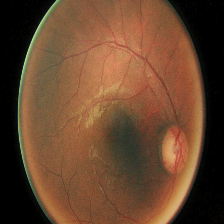
Diabetic retinopathy grade: Moderate